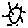
Label: sun